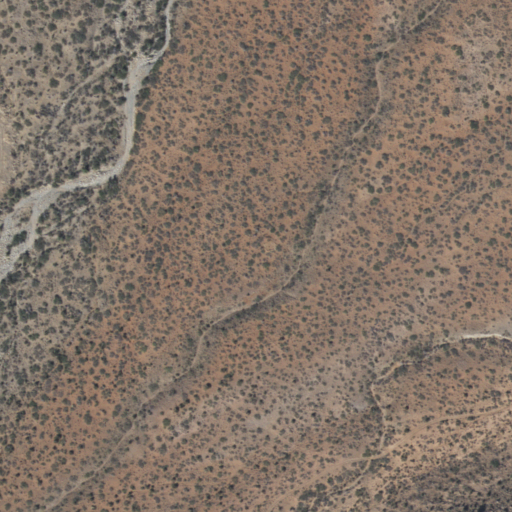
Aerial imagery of valley in Arizona named Sheep Canyon containing only shrub